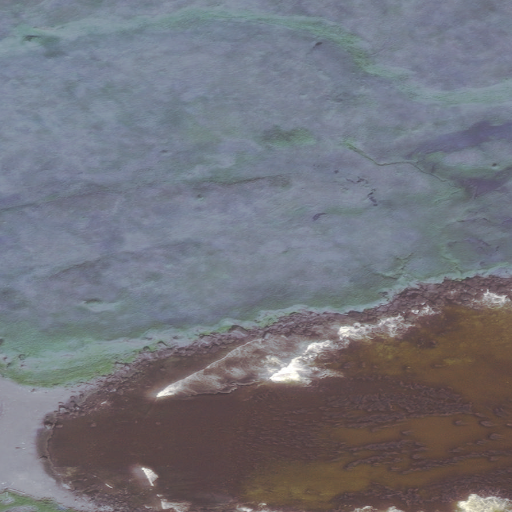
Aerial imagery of cape in Alaska named Amlia Peninsula containing only unknown